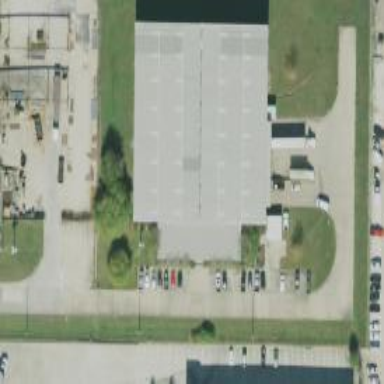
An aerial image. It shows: Commercial building.